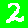
Digit: 2